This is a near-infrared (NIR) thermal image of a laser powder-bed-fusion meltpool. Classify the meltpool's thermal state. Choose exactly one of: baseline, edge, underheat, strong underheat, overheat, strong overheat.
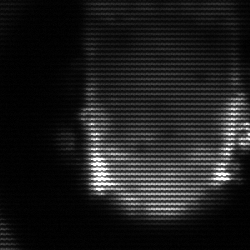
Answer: baseline